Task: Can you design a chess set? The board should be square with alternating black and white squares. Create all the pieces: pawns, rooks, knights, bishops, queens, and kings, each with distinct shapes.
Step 801:
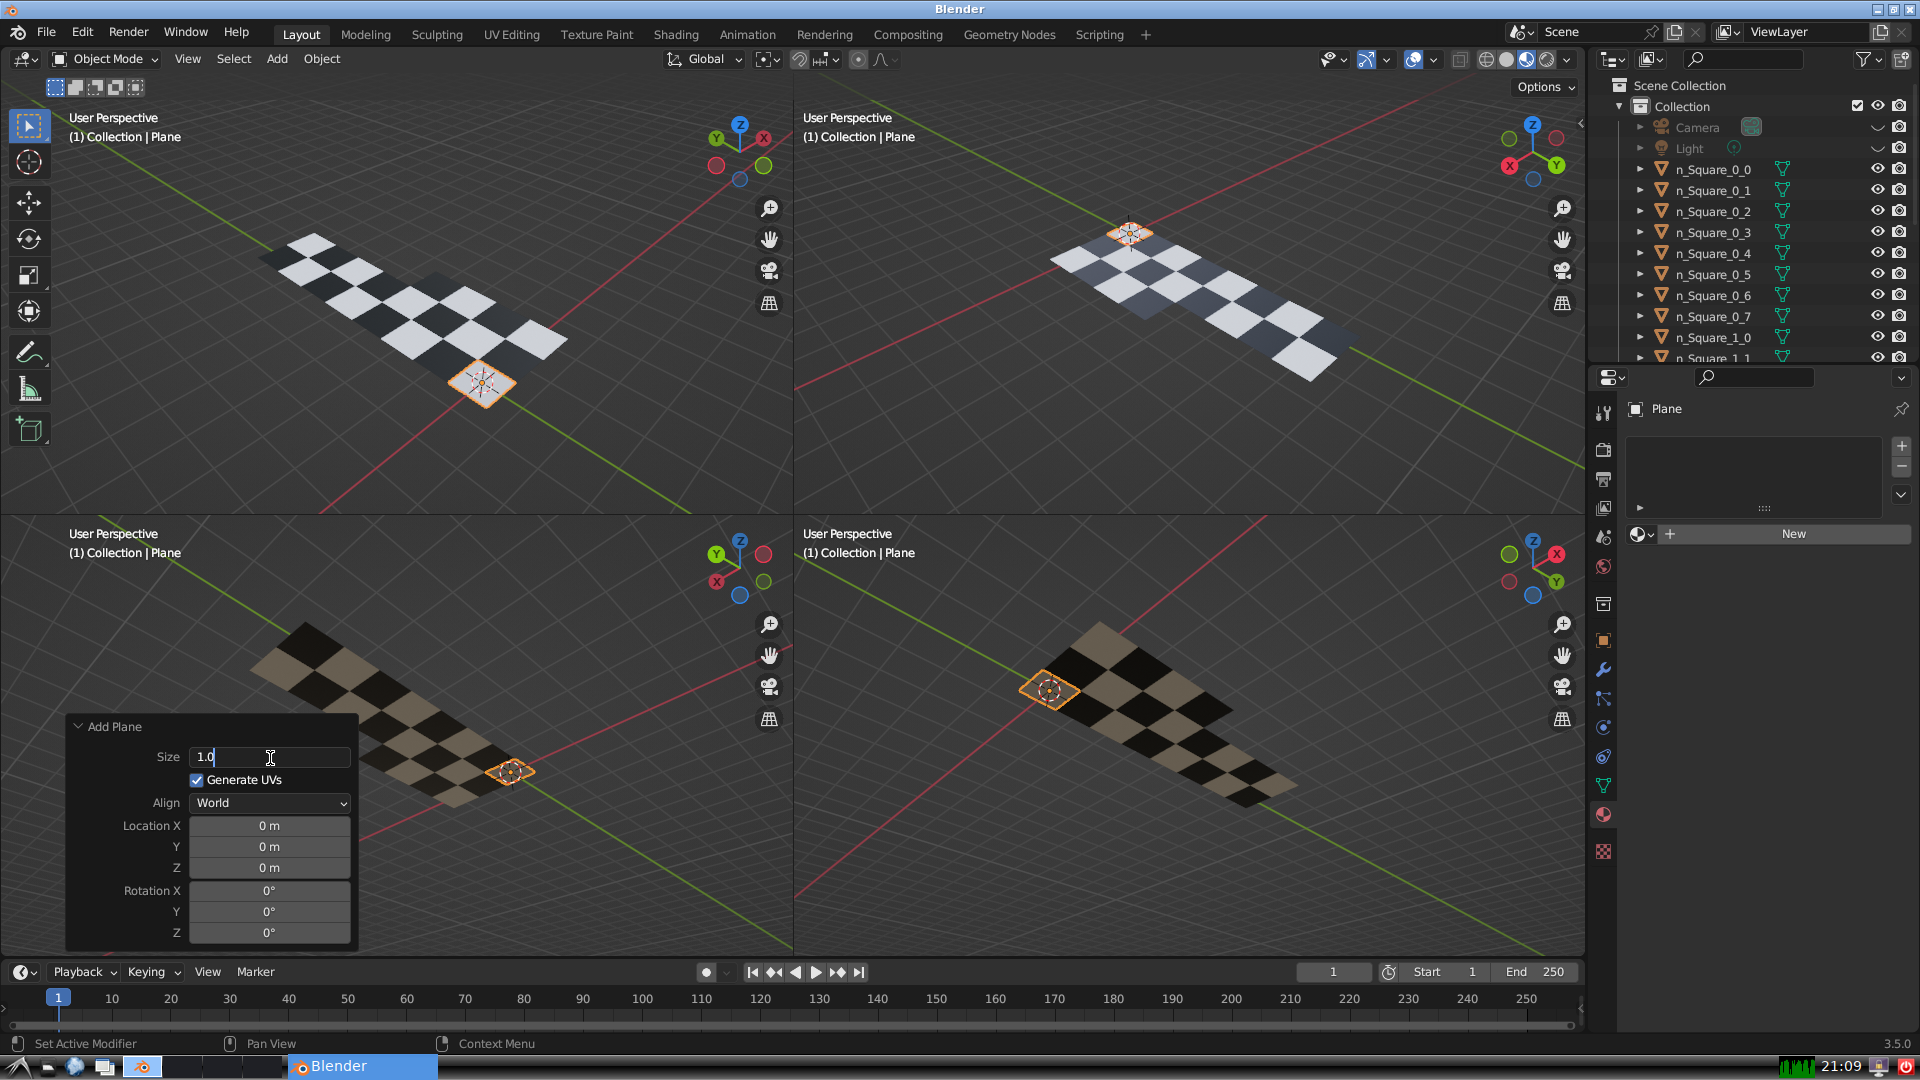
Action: {"key_press": ['Return']}